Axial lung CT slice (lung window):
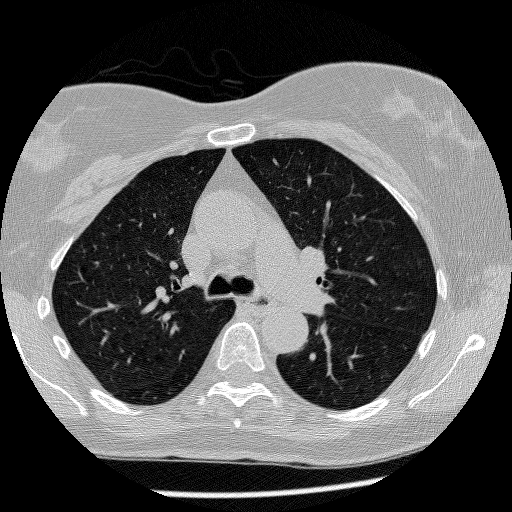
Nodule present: no